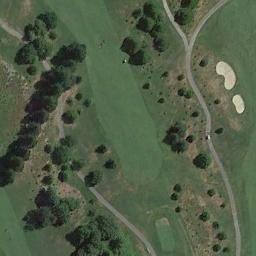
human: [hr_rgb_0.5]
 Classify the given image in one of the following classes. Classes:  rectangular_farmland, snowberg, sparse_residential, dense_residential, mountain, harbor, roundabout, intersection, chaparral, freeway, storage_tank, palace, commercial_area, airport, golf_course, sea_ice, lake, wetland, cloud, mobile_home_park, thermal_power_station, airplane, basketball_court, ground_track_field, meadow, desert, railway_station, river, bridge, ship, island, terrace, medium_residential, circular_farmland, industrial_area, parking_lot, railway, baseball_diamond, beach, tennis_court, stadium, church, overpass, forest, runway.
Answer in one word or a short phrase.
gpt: golf_course